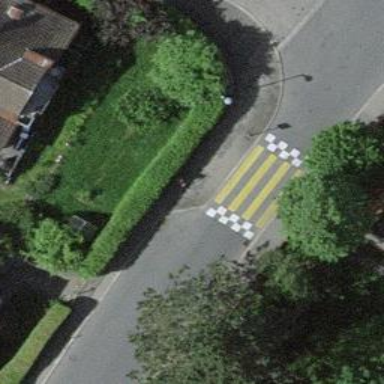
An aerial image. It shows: Uncontrolled crossing with traffic calming table.